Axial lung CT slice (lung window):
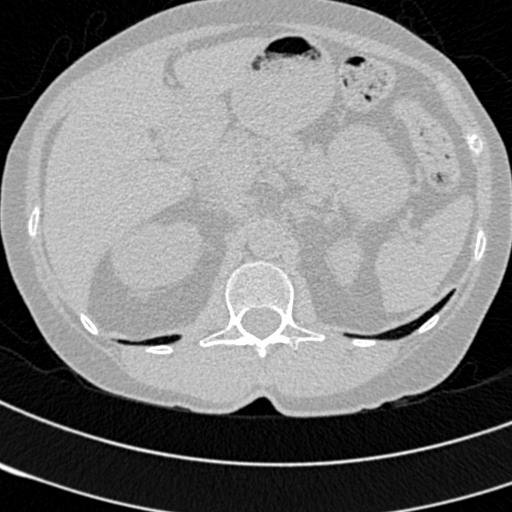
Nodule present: no